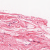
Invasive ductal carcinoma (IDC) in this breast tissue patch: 0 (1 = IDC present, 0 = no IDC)